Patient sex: M
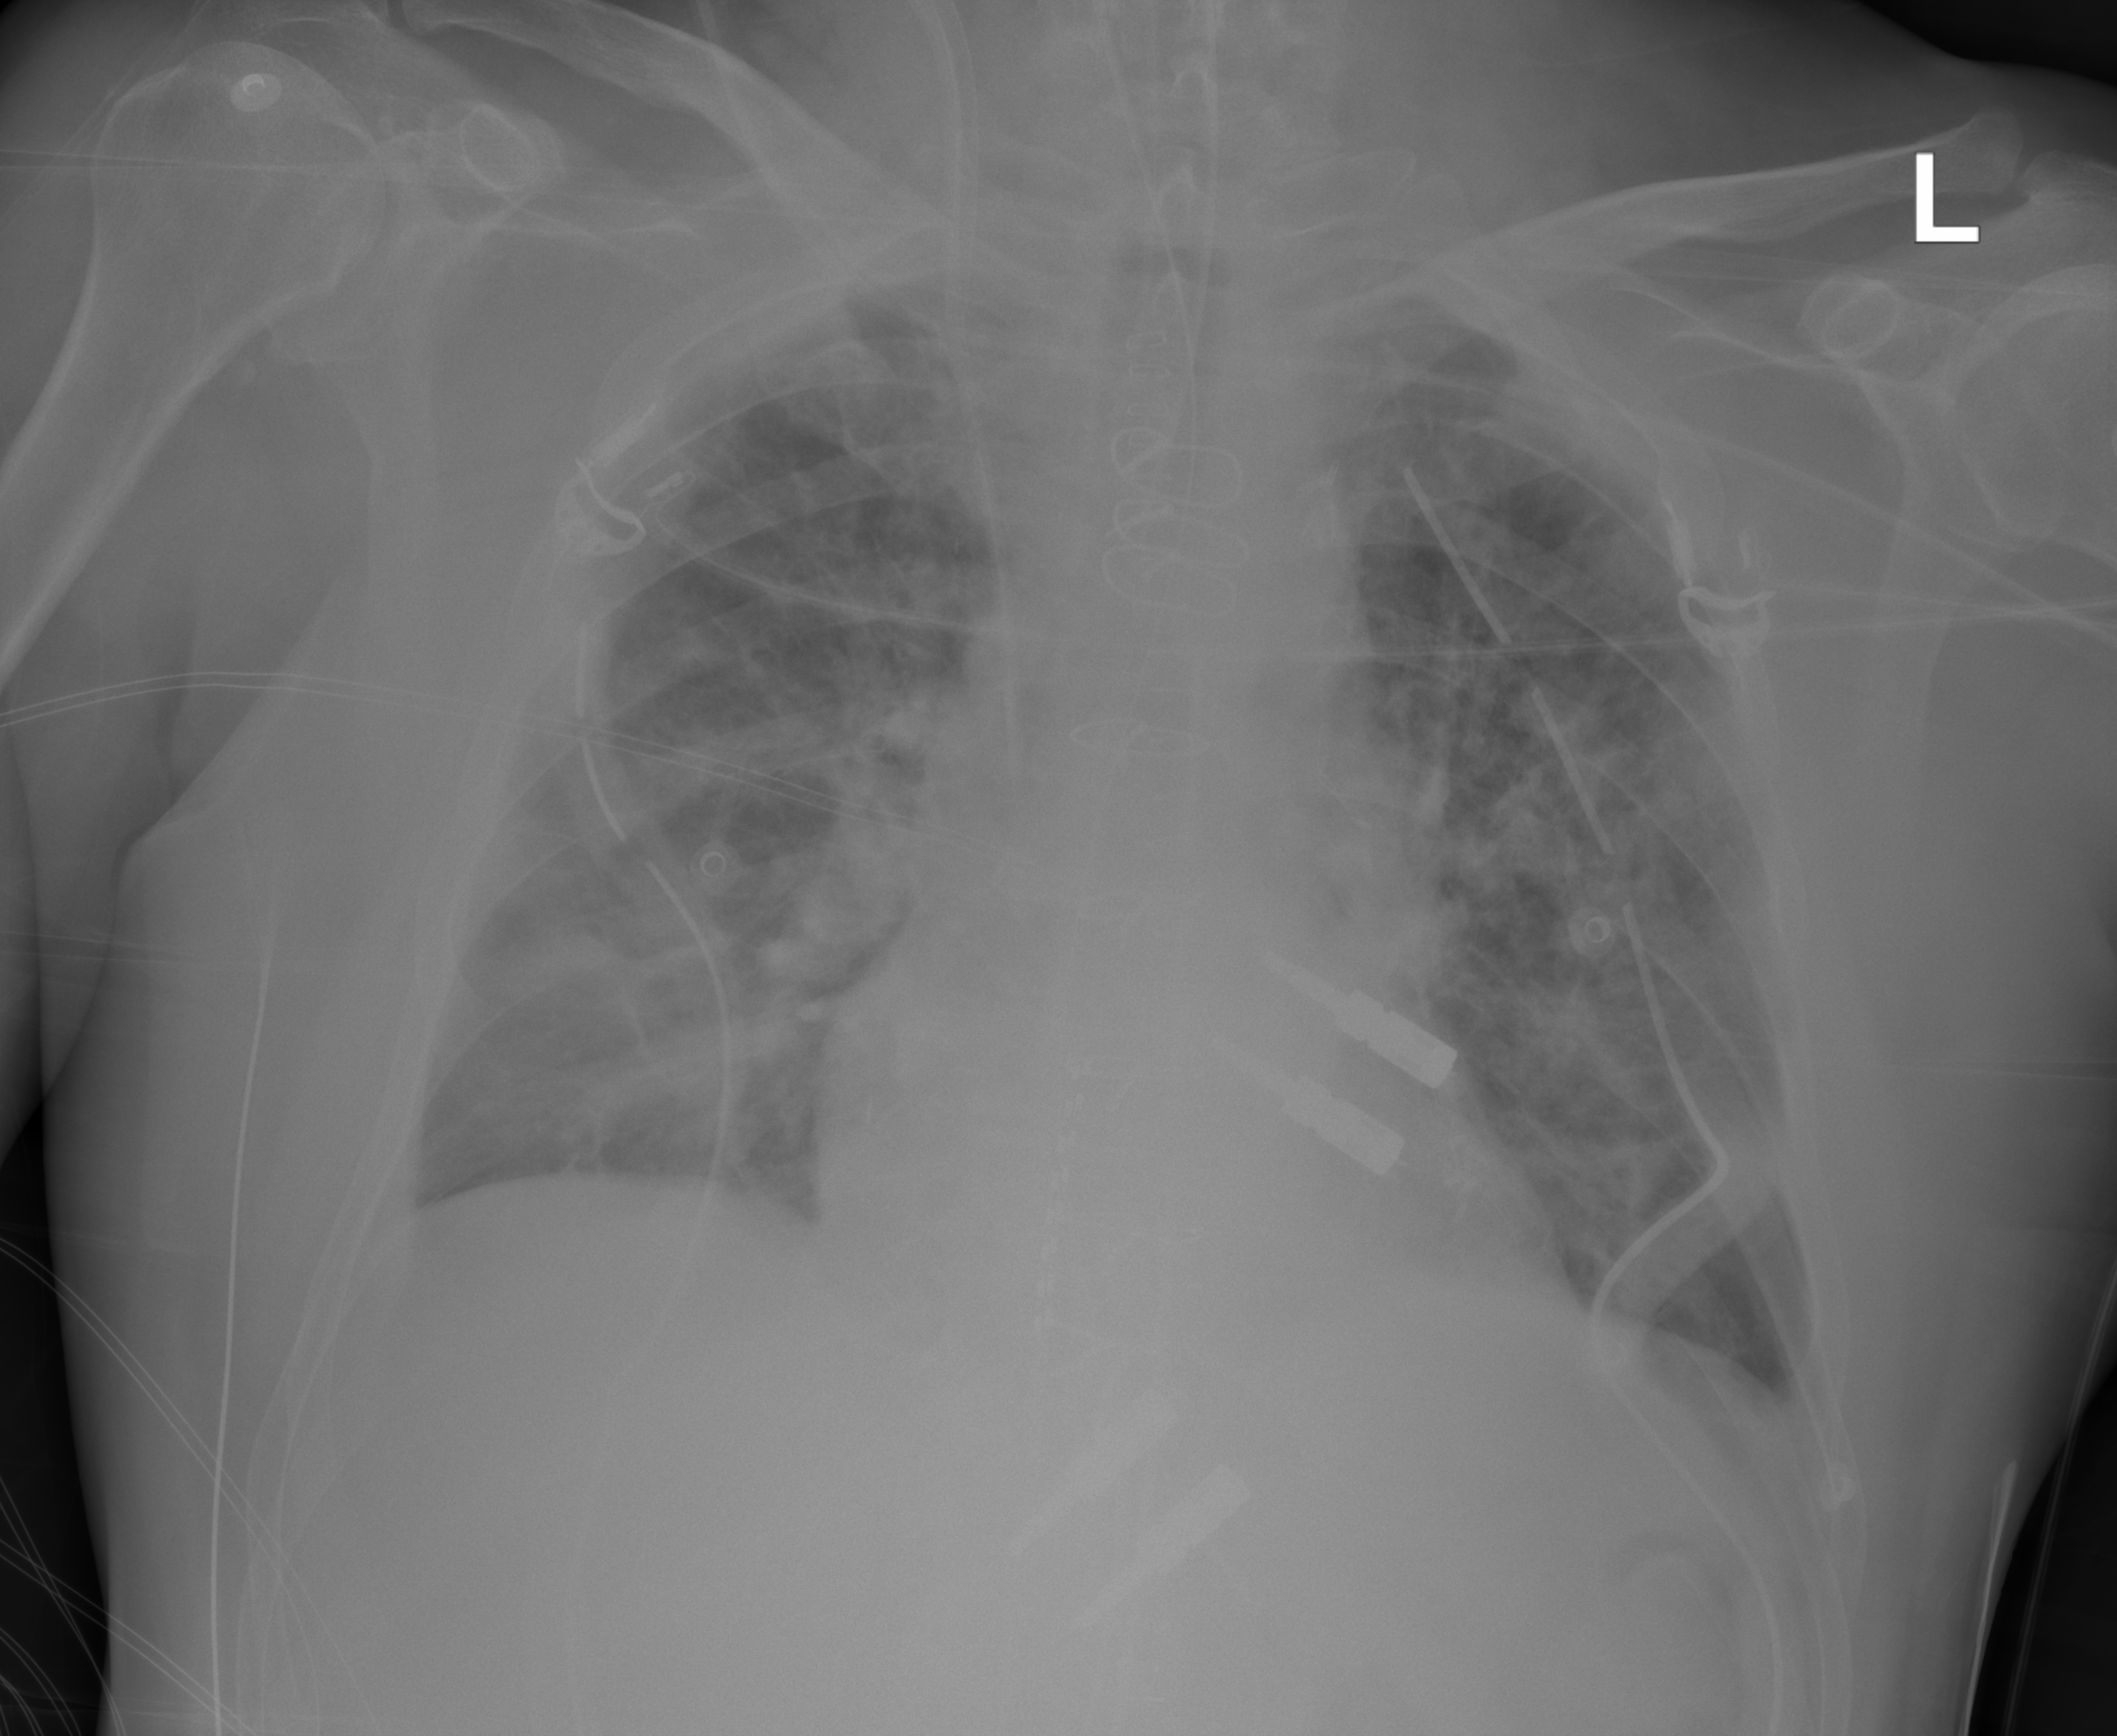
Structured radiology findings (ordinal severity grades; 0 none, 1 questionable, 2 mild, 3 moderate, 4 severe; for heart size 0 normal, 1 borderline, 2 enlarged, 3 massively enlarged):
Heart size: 0
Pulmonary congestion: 2
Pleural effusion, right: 0
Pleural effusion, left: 0
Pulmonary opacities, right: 2
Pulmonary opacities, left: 2
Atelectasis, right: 2
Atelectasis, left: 2